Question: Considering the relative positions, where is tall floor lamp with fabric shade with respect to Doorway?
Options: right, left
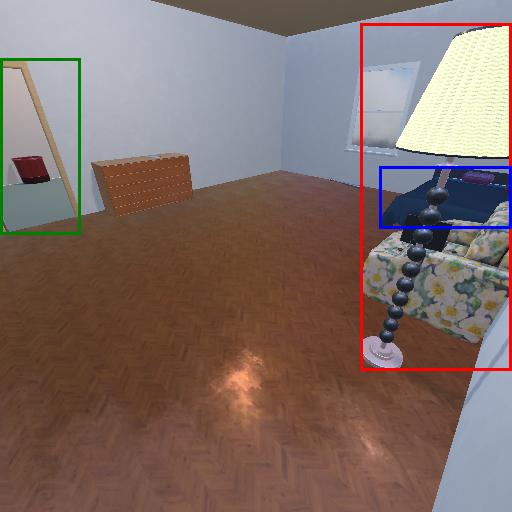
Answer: right